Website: apple
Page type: address-validator
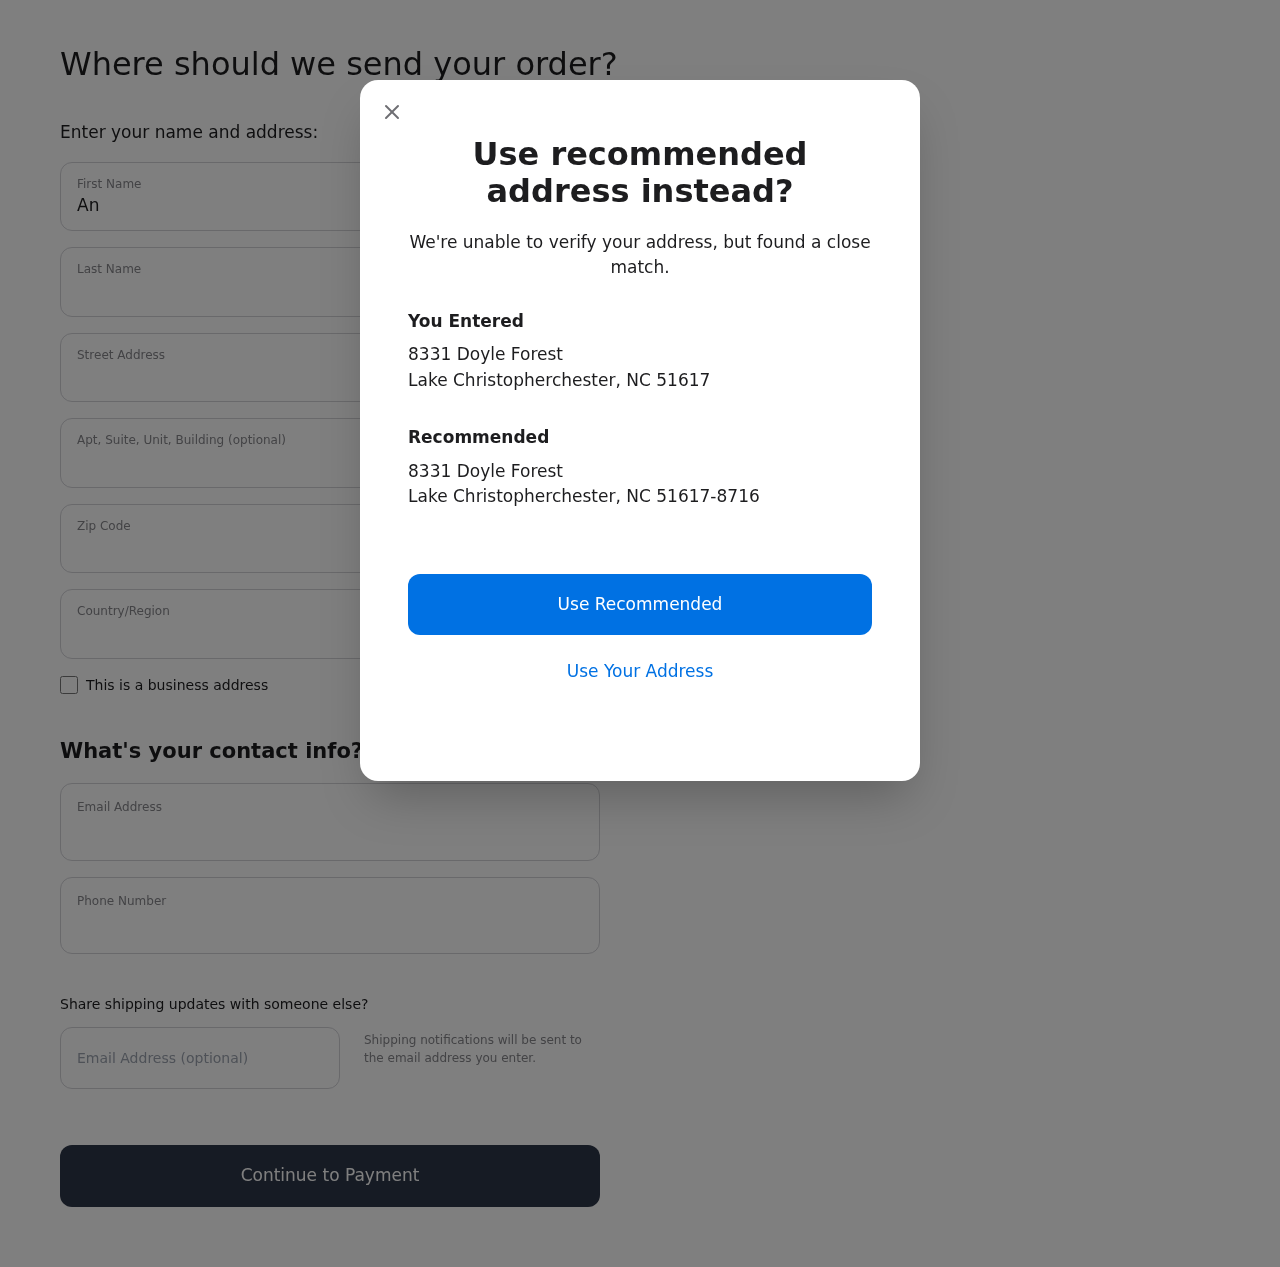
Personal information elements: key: PII_CITY
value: Lake Christopherchester
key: PII_COUNTRY
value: United States
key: PII_EMAIL
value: annfowler@gmail.com
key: PII_FIRSTNAME
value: Ann
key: PII_GIFT_EMAIL
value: dbrown@yahoo.com
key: PII_LASTNAME
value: Fowler
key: PII_PHONE
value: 3347814206
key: PII_POSTCODE
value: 51617
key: PII_POSTCODE_FULL
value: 51617-8716
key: PII_STATE_ABBR
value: NC
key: PII_STREET
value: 8331 Doyle Forest
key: PII_STREET2
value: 8331 Doyle Forest
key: PII_STREET2
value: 1362 Rachael Bridge
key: PII_CITY2
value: Lake Christopherchester
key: PII_STATE_ABBR2
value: NC